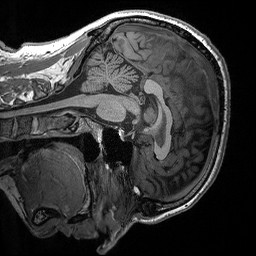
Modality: T1w
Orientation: sagittal
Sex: male
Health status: healthy
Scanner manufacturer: siemens
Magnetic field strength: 3 T
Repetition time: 2.3 s
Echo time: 0.00296 s